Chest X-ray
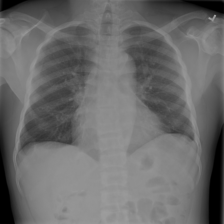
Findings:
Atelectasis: negative
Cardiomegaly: negative
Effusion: negative
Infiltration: negative
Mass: negative
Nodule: negative
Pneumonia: negative
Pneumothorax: negative
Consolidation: negative
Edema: negative
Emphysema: negative
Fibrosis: positive
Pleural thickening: negative
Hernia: negative